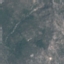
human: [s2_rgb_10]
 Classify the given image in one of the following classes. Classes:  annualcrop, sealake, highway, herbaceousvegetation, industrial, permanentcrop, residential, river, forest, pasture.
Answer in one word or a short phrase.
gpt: HerbaceousVegetation